Interaction volume radius: 10 \u00c5
Interaction volume height: 40 \u00c5
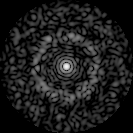
Disorder parameter: 0.8402